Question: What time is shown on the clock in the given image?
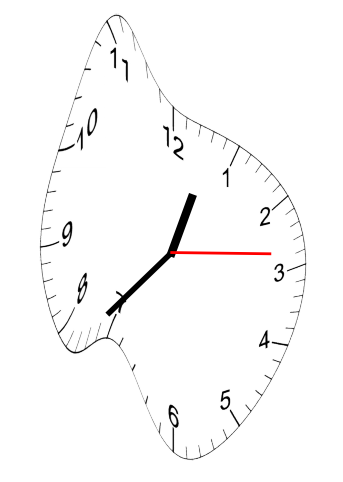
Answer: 12:37:14